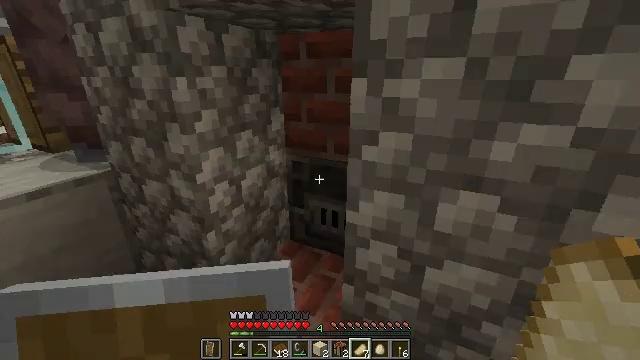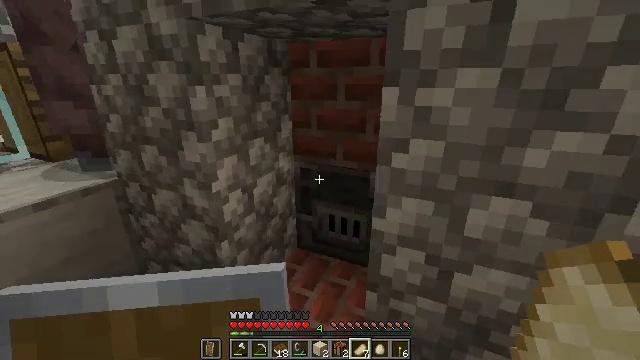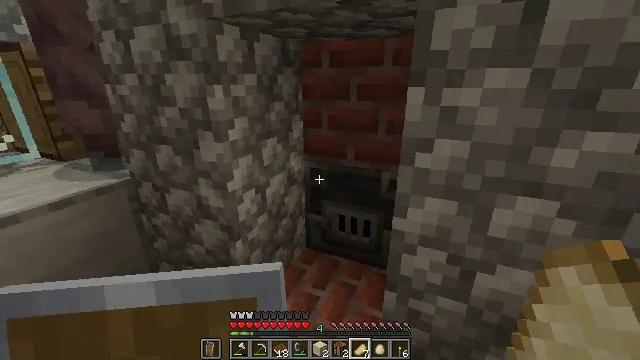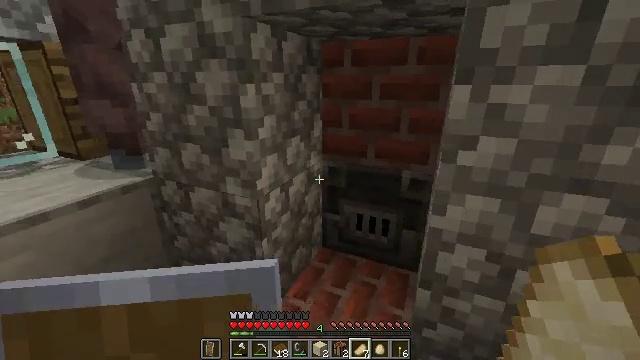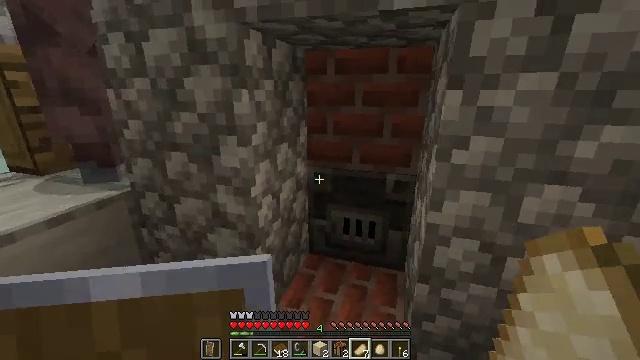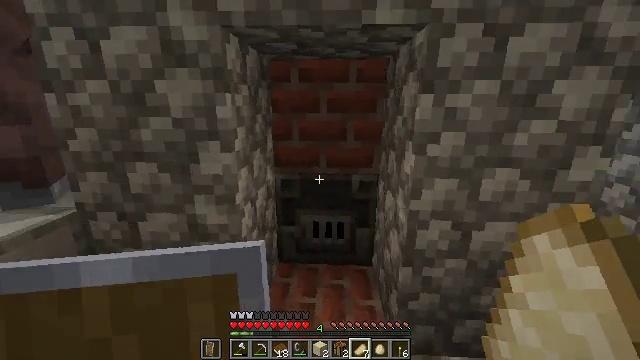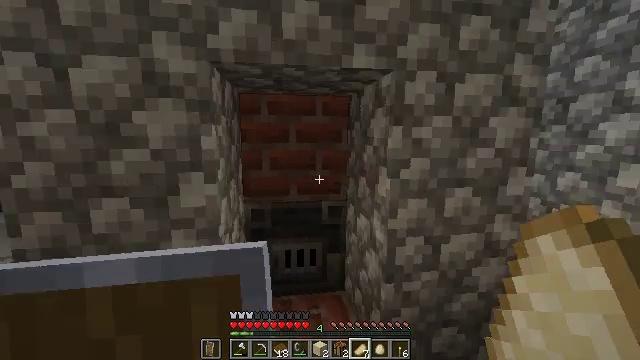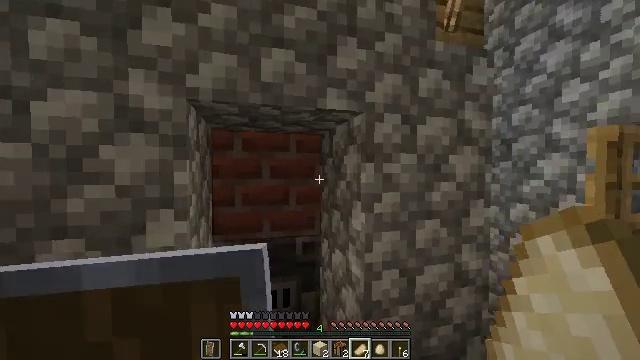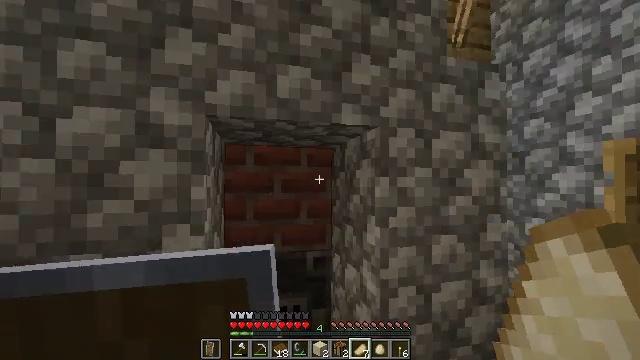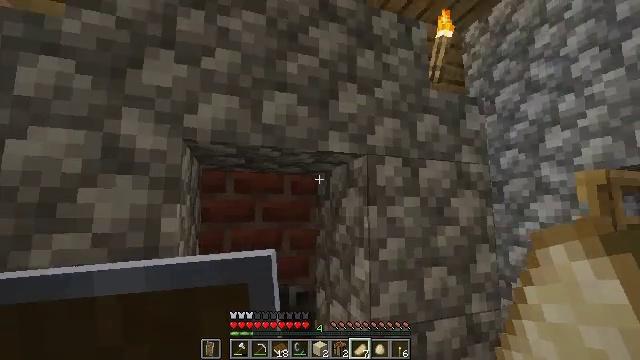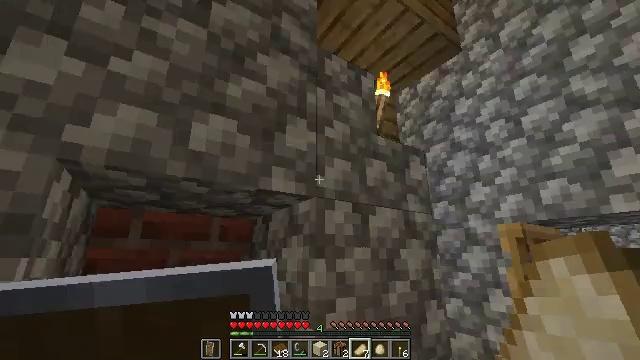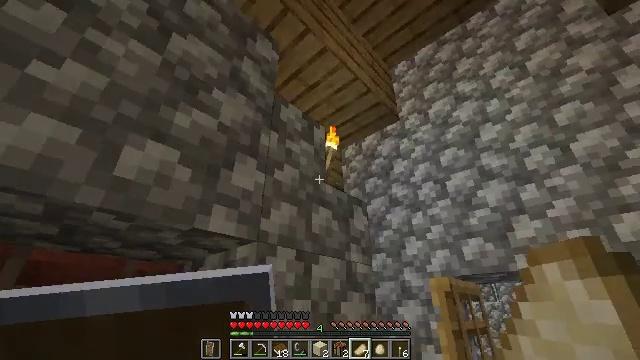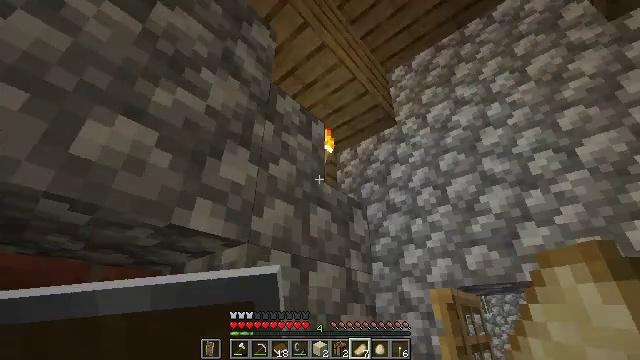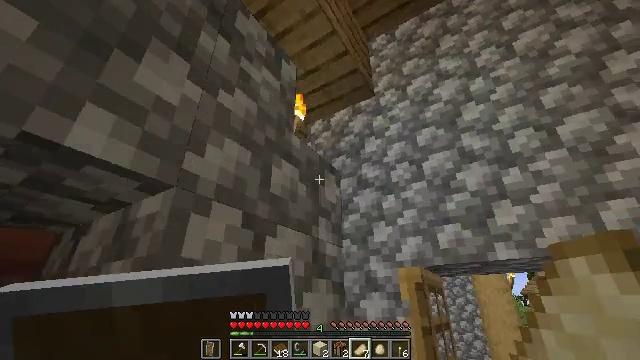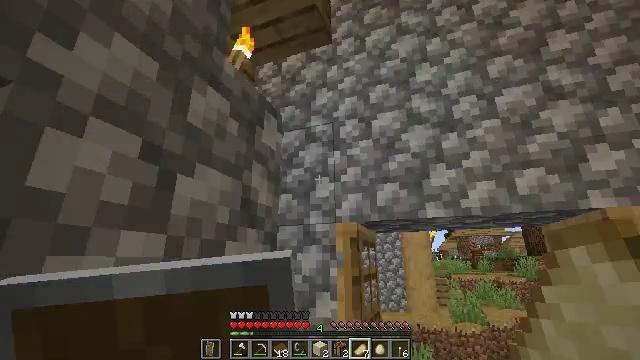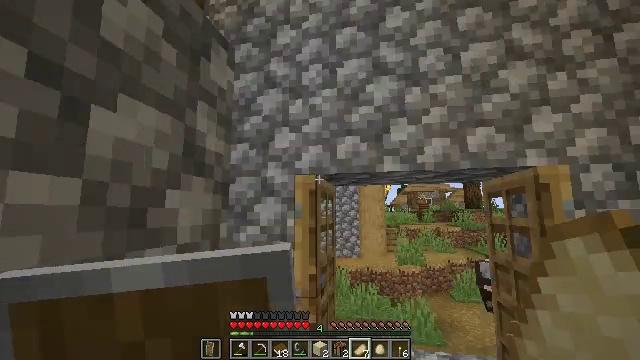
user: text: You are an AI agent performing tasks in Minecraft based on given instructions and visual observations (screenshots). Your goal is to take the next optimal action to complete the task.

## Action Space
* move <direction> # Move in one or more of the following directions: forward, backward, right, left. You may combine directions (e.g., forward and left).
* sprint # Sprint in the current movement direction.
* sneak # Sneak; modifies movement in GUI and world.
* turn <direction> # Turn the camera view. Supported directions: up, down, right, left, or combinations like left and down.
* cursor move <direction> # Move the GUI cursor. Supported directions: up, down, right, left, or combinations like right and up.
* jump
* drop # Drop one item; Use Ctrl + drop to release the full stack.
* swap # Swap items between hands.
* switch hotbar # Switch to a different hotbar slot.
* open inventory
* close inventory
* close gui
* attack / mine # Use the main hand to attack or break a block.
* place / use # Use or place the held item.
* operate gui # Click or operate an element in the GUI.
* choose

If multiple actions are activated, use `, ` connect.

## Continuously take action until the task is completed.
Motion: motion action
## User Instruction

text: Harvest beetroots from the farm.
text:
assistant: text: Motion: move left, turn right and up
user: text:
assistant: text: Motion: move left
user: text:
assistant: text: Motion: move left
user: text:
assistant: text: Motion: move left, turn right and up
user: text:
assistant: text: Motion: move left, turn right and up
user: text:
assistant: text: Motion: turn right and up
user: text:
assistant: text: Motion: turn right and up
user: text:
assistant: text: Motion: move forward, turn left and up
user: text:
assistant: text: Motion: move forward, turn right and up
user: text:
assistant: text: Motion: move forward, turn right and up
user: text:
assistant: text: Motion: move forward, turn right and up
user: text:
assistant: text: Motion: move forward, turn right and up
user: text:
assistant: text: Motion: move forward and move right, turn right and down
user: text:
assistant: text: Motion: move forward and move right, turn right and down
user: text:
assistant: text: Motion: move forward and move right, turn right and down
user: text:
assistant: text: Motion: move forward and move right, turn right and down
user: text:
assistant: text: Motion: move forward and move right, turn down
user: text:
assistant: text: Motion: move forward and move right, turn down
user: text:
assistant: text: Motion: move forward and move right, turn down
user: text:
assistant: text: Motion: move forward, sprint, turn down
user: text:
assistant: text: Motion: move forward, sprint
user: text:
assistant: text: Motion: move forward, sprint
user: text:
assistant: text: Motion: move forward, sprint, turn down
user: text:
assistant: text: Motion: move forward, sprint, turn right
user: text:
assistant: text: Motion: move forward, sprint, turn right
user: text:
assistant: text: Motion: move forward, sprint, turn right
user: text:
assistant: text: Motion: move forward, sprint, turn right
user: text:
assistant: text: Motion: move forward, sprint, turn right and up
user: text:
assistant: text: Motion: move forward, sprint, turn right and up
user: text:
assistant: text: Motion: move forward, sprint, turn right and up